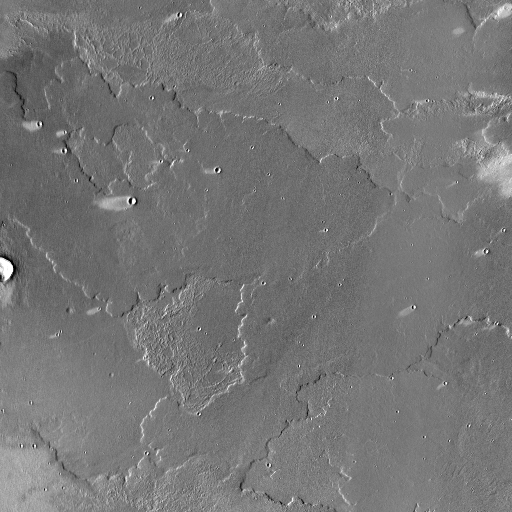
Crater classes present: Background, Other